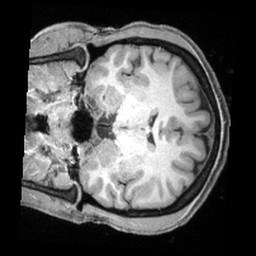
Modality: T1w
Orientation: coronal